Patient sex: M
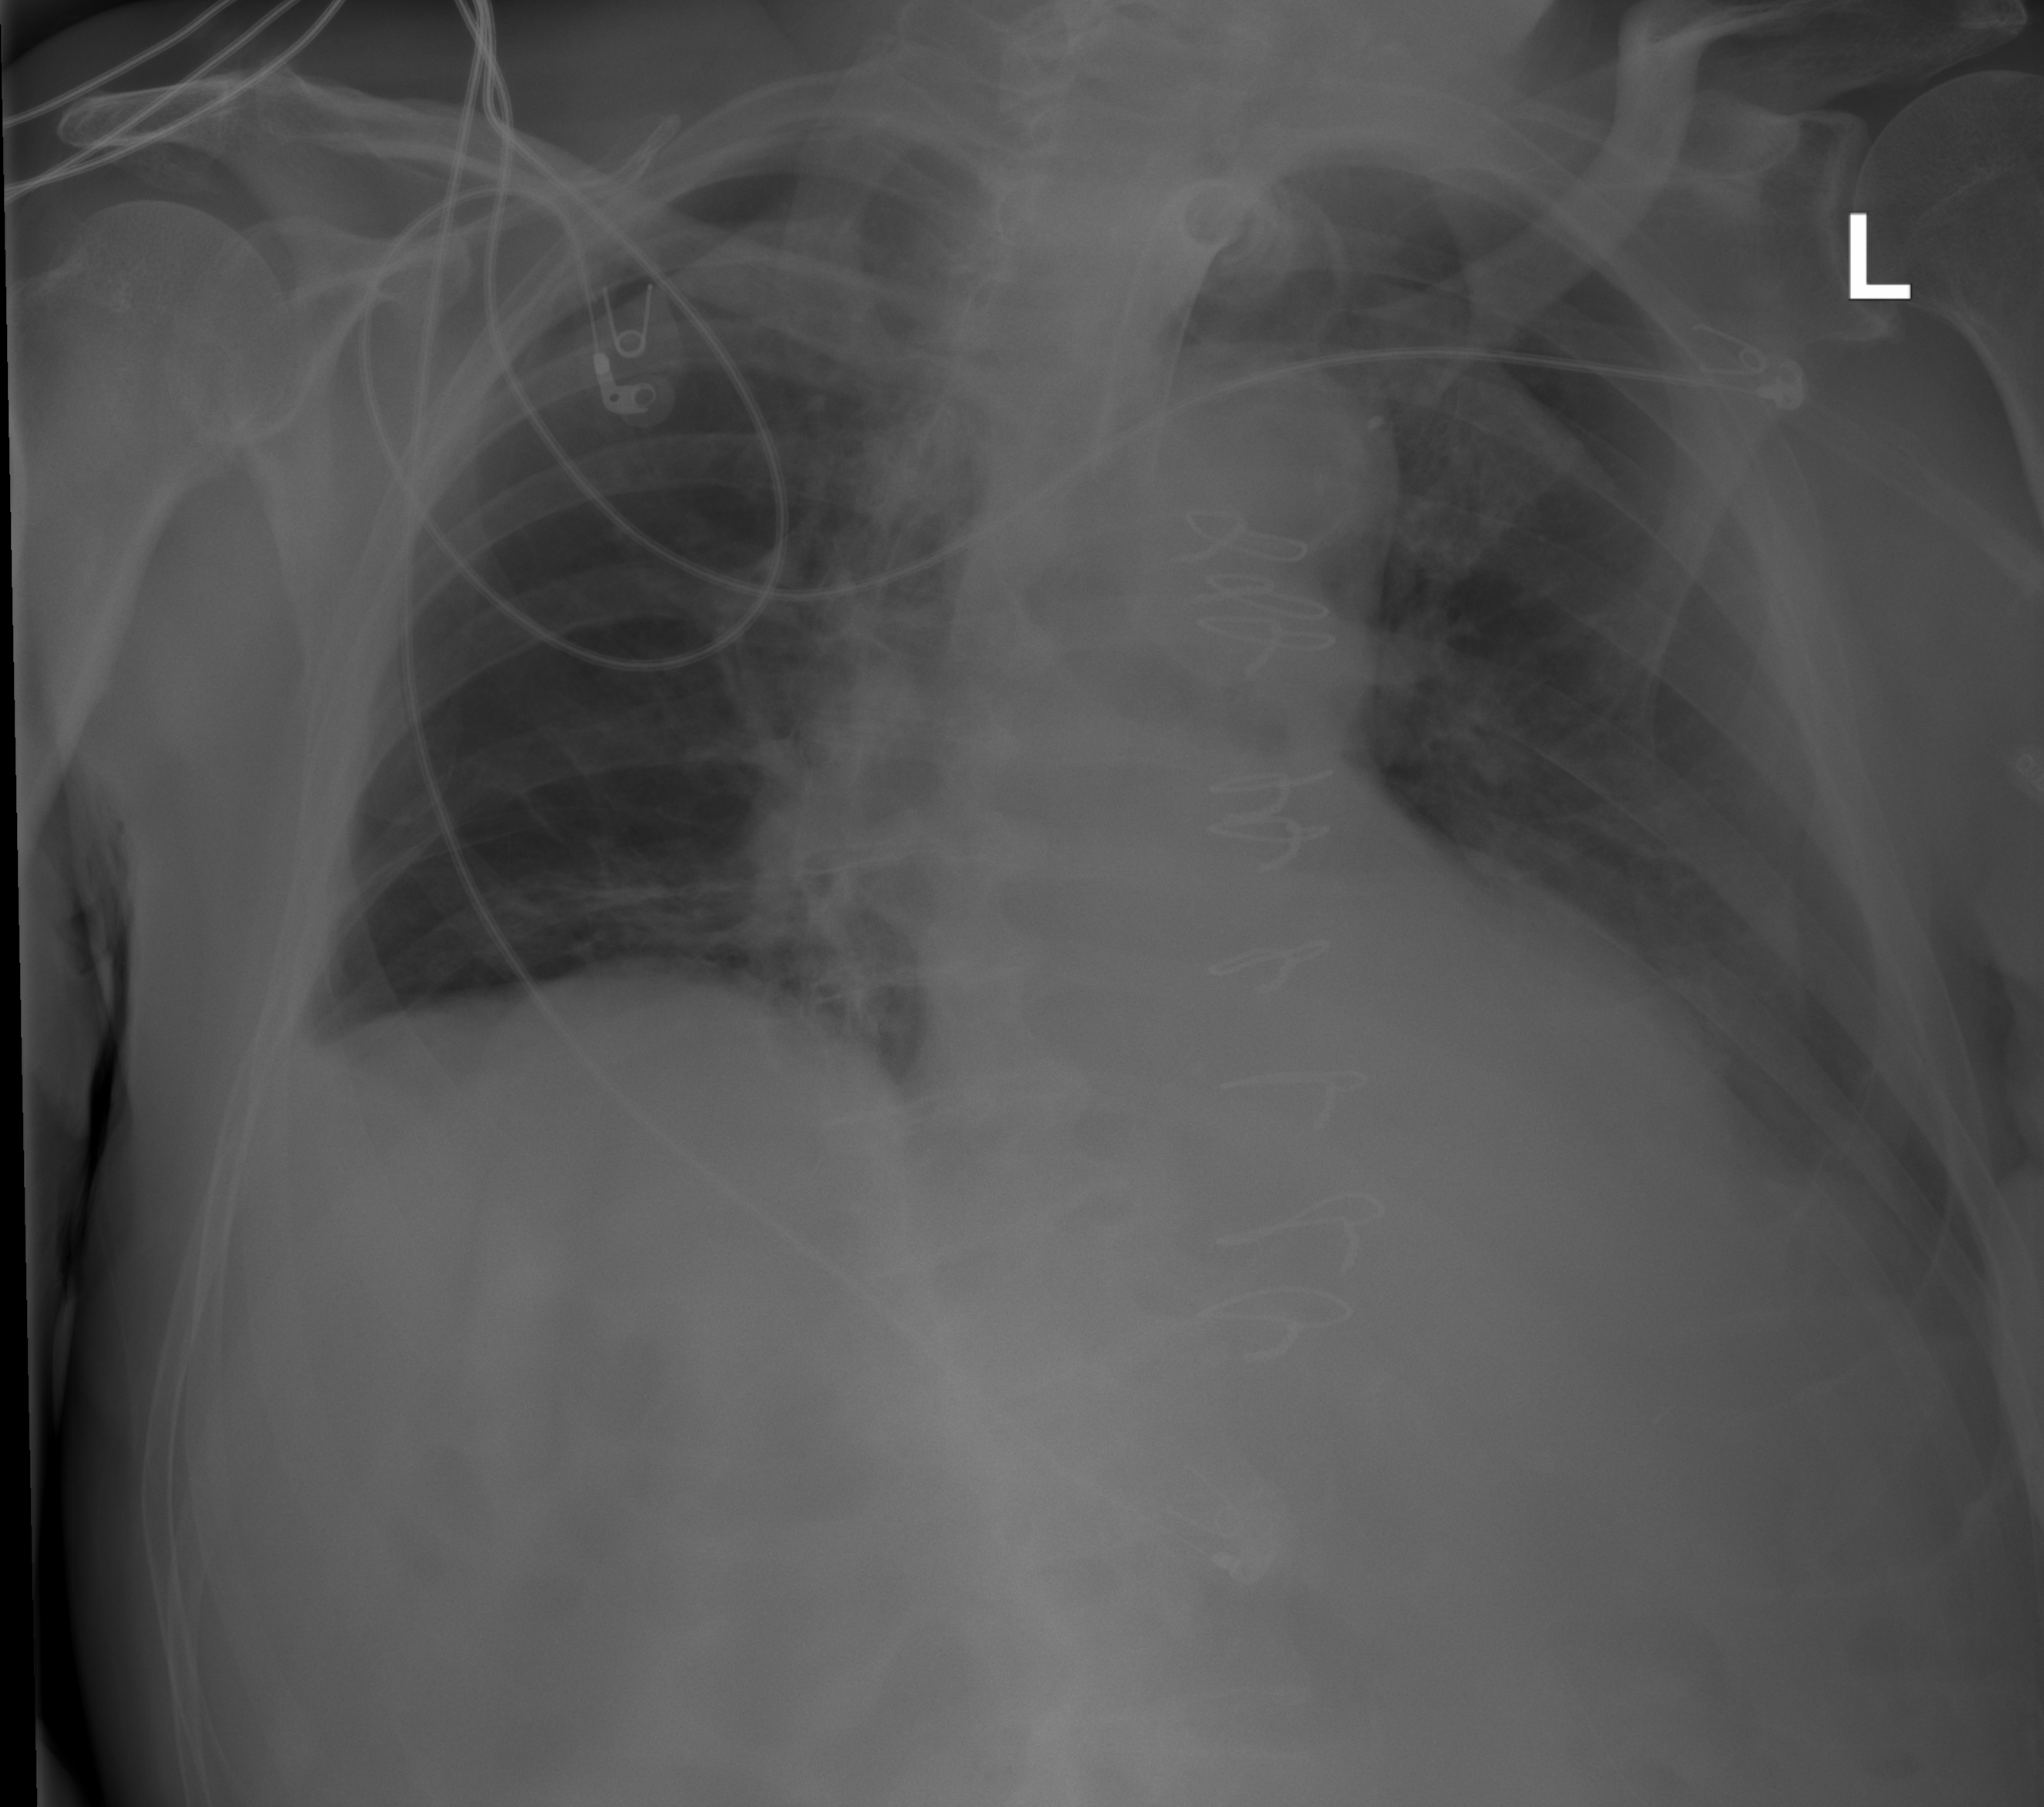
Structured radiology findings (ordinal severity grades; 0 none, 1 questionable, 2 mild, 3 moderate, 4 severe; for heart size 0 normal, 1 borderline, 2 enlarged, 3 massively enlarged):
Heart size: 0
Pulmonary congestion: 0
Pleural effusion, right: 2
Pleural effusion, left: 2
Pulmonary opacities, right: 0
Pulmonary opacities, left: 0
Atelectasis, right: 2
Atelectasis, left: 2